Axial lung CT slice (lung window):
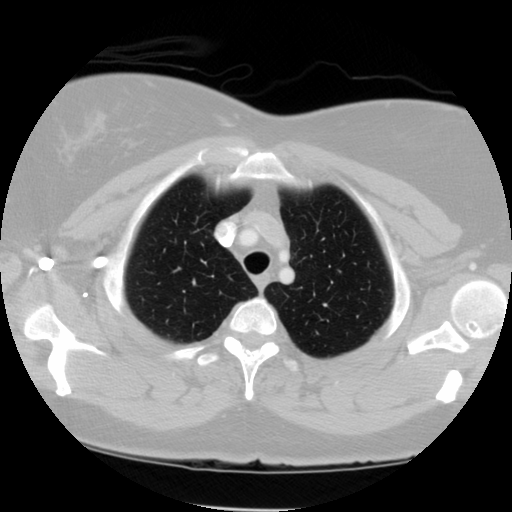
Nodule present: no